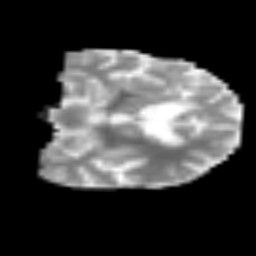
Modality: MD
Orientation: coronal
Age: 54
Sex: female
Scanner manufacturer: siemens
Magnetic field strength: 3 T
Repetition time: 3.2 s
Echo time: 0.081 s